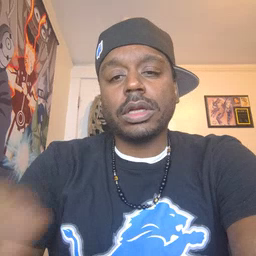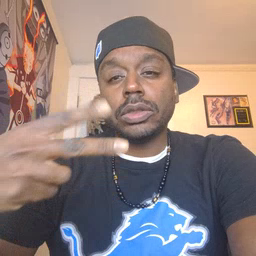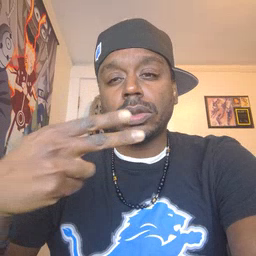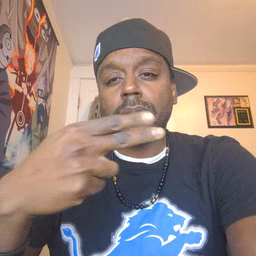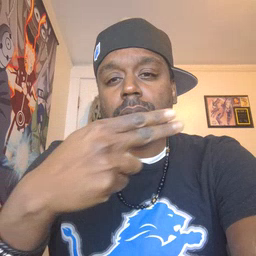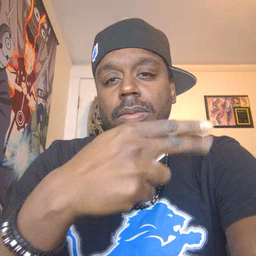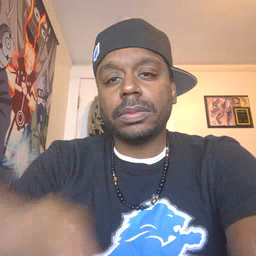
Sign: scissors